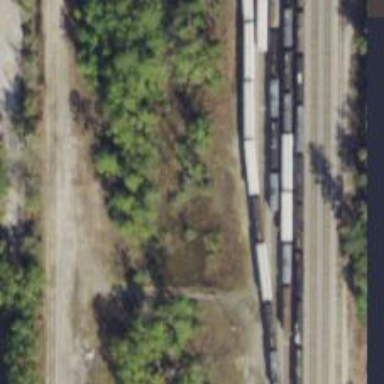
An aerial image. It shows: Manifest railway yard.